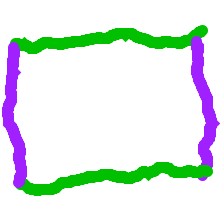
Shape: rectangle